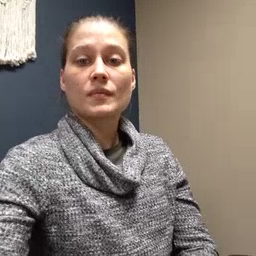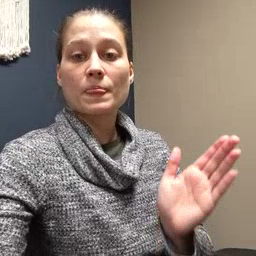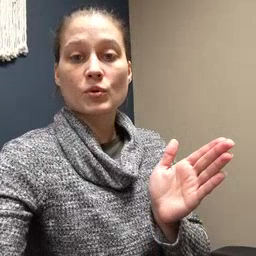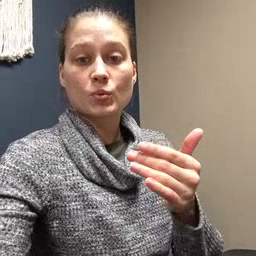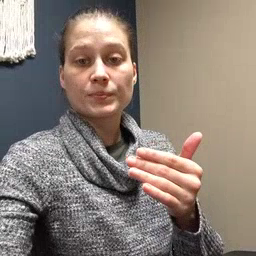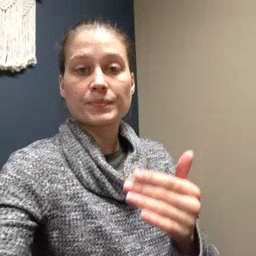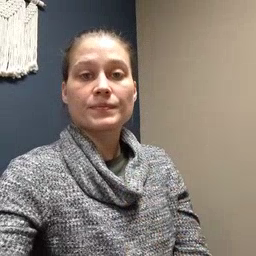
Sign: room